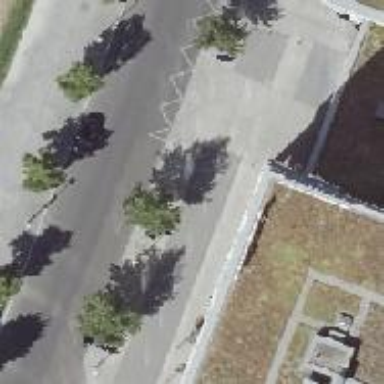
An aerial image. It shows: Taxi stand.